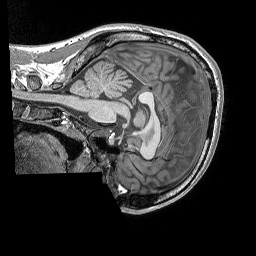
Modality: T1w
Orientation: sagittal
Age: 20
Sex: male
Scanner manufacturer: siemens
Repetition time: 2.25 s
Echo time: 0.00302 s